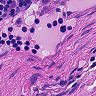
Metastatic tissue present: no